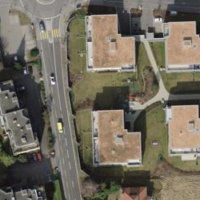
EUNIS habitat code: 55
Species observed at this site:
Diloba caeruleocephala